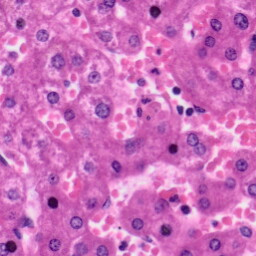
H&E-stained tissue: Liver